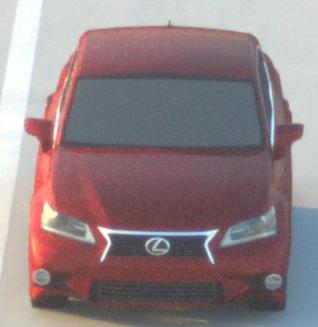
Make: Lexus
Model: GS 250
Detailed model: GS (L10)
Model produced from: 2012/06
Model produced until: 2013/12
Doors: 4
Color: red
Road condition: dry road
Daytime: sunrise or sunset
Contrast: medium contrast